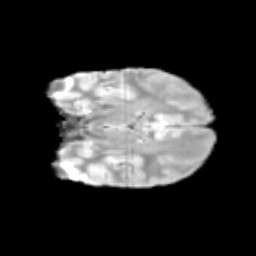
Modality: T2w
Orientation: coronal
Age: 10
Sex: female
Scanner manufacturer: siemens
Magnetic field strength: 3 T
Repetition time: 3.8 s
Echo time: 0.07 s